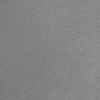
Label: dusty